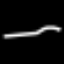
Label: The Eiffel Tower